A spectrogram of one vibration snapshot from a rotating bearing is shown (time on one axis, frequency on the other). Diagnose the bearing from this image, choosing from: normal, inner_race, outer_race, ball.
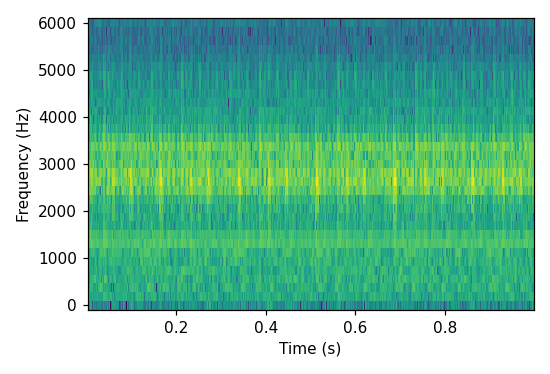
Answer: outer_race